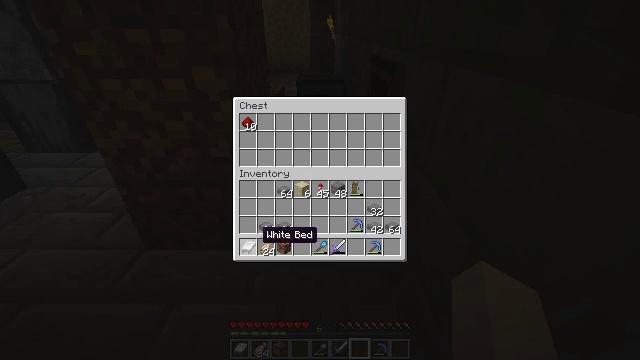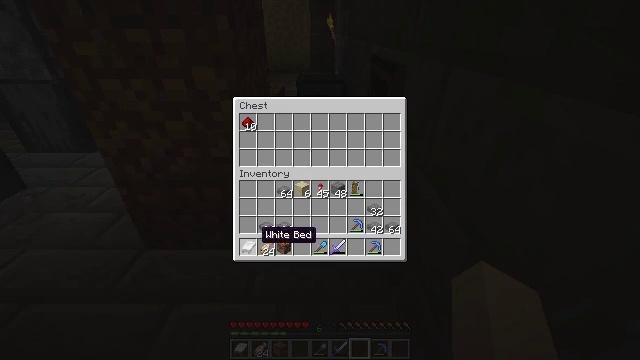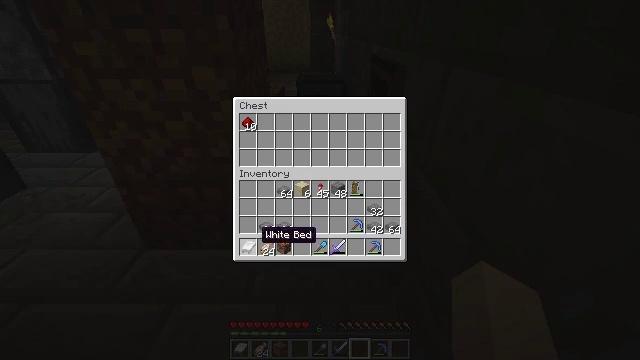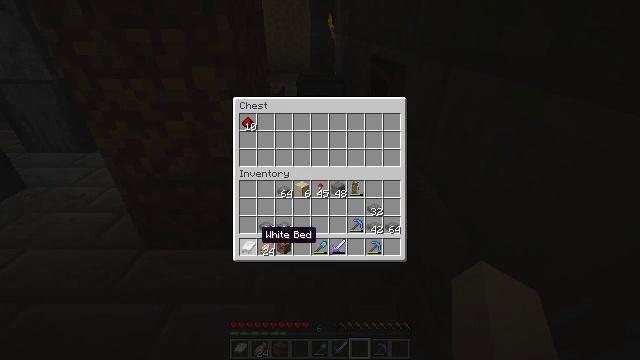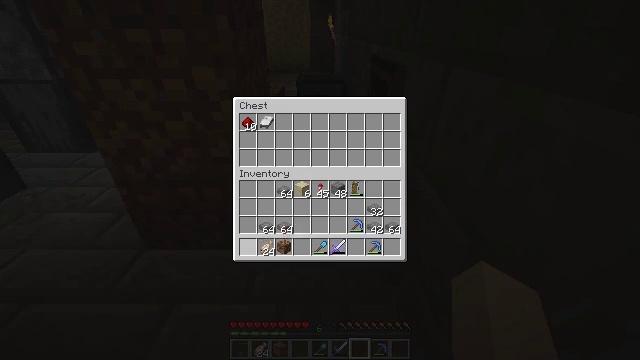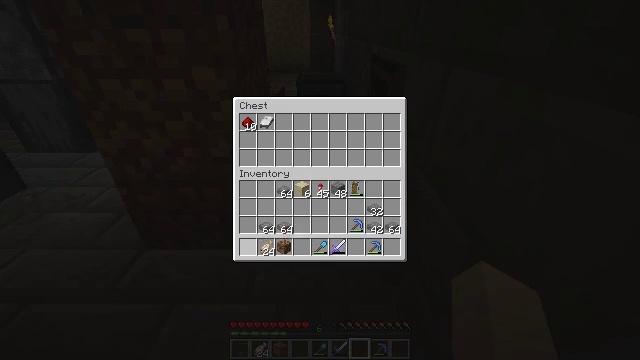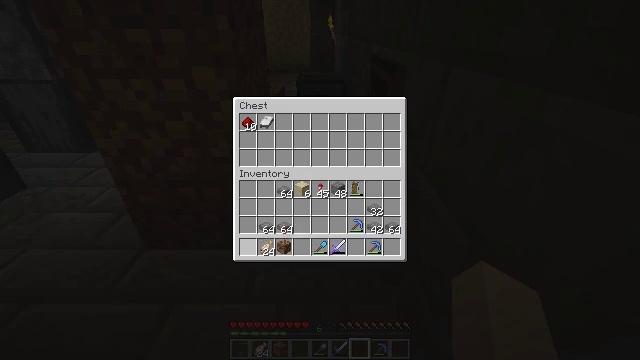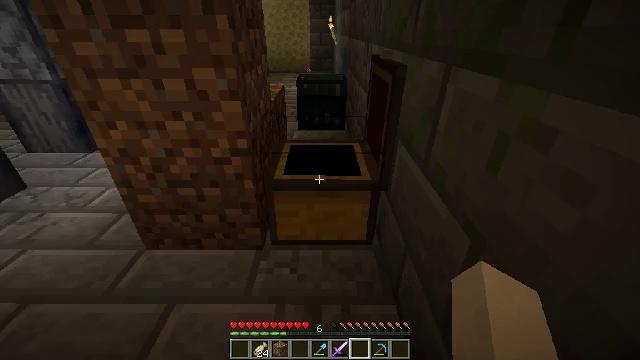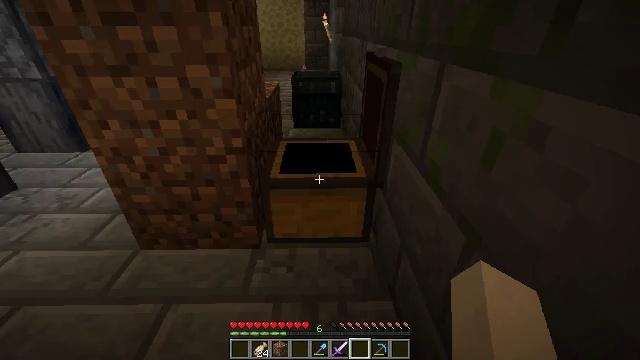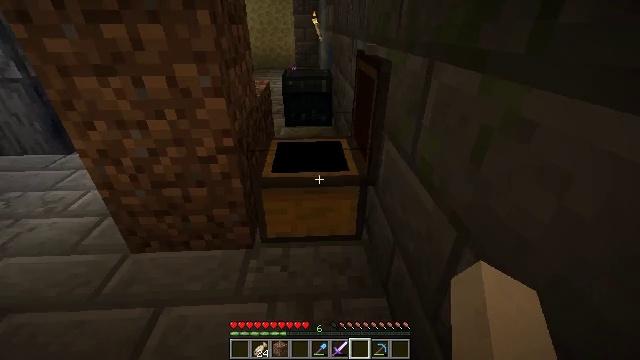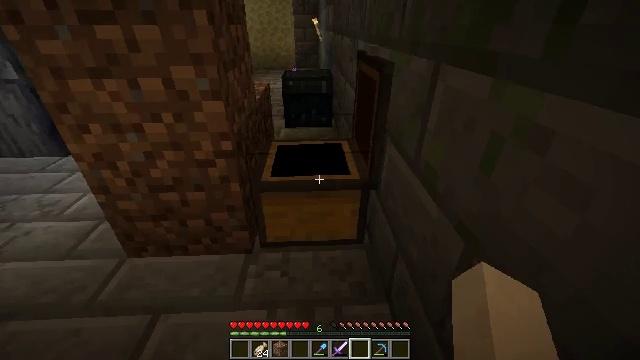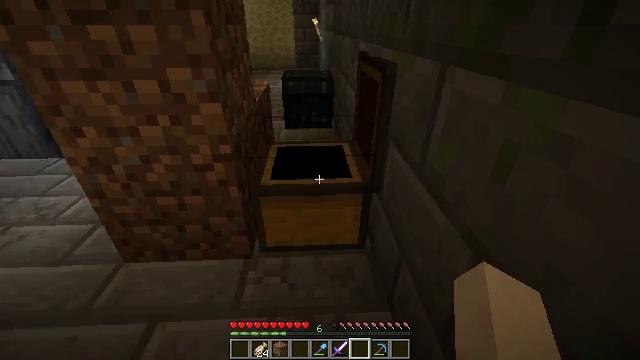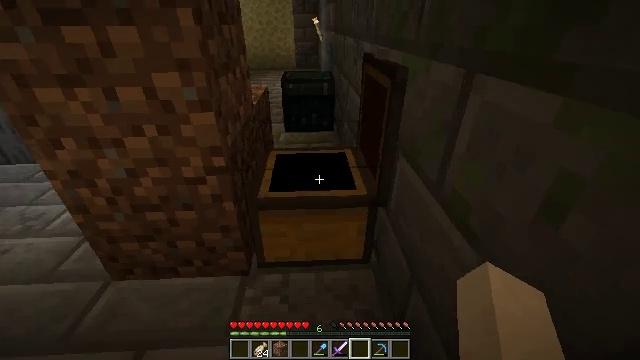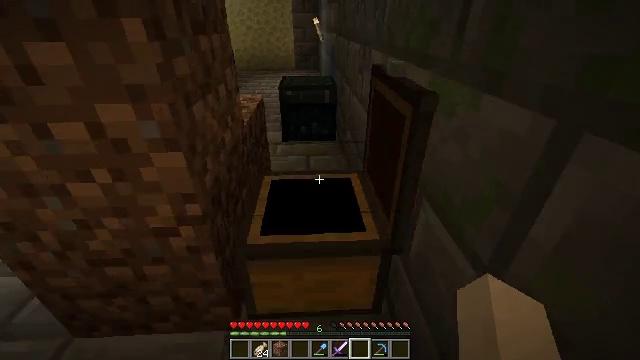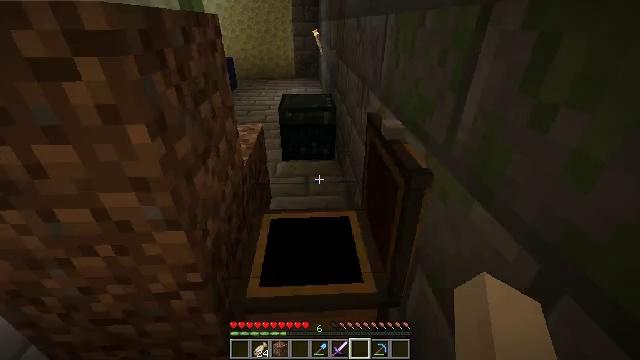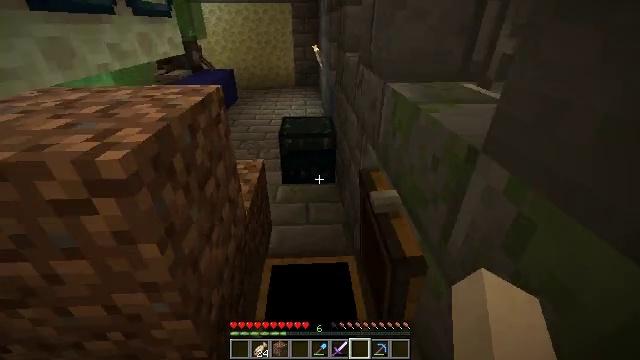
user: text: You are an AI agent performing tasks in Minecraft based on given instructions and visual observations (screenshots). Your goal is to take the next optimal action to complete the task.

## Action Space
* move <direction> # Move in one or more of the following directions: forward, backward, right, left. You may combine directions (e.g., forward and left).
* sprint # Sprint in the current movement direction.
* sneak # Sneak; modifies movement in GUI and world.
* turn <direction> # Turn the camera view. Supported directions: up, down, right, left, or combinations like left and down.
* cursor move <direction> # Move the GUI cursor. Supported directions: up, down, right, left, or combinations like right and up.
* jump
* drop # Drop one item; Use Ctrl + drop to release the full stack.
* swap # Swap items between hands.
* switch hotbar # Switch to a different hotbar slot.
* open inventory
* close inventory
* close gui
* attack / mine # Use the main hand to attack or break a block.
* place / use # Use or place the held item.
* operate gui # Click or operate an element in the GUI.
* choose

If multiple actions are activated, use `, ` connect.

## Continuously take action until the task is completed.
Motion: motion action
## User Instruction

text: Left click to mine black concrete powder.
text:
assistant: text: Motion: sneak
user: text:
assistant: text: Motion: sneak
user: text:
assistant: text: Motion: sneak
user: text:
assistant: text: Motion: sneak, choose
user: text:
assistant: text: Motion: sneak, choose
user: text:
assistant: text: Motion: sneak
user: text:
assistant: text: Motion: sneak
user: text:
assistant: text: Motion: turn right, close gui
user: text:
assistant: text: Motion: turn right, open inventory
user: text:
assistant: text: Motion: move forward
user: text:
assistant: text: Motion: move forward
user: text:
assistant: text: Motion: move forward
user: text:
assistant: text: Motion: move forward
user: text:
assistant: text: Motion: move forward, jump
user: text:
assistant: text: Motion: move forward, jump
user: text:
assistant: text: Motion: move forward, jump
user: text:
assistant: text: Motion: move forward, turn left, jump
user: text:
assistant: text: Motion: move forward, jump
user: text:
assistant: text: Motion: move forward, turn left, jump
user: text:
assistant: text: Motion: move forward, turn left and down
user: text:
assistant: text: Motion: move forward, turn left and down
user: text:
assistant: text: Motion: turn left and down
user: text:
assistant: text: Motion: turn left and down
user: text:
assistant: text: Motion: turn left and down
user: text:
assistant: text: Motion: turn left
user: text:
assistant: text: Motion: turn left
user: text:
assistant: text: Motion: turn left and up
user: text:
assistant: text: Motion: turn left and up
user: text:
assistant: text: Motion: move forward, turn left and up, jump
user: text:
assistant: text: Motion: move forward, turn left, jump